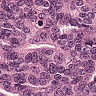
Metastatic tissue present: yes